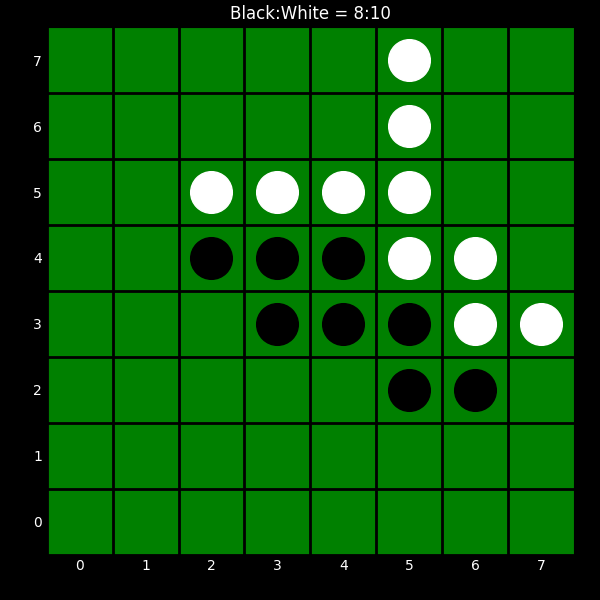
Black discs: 8
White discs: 10